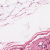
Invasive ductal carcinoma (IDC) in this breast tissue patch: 0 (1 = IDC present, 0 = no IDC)